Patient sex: M
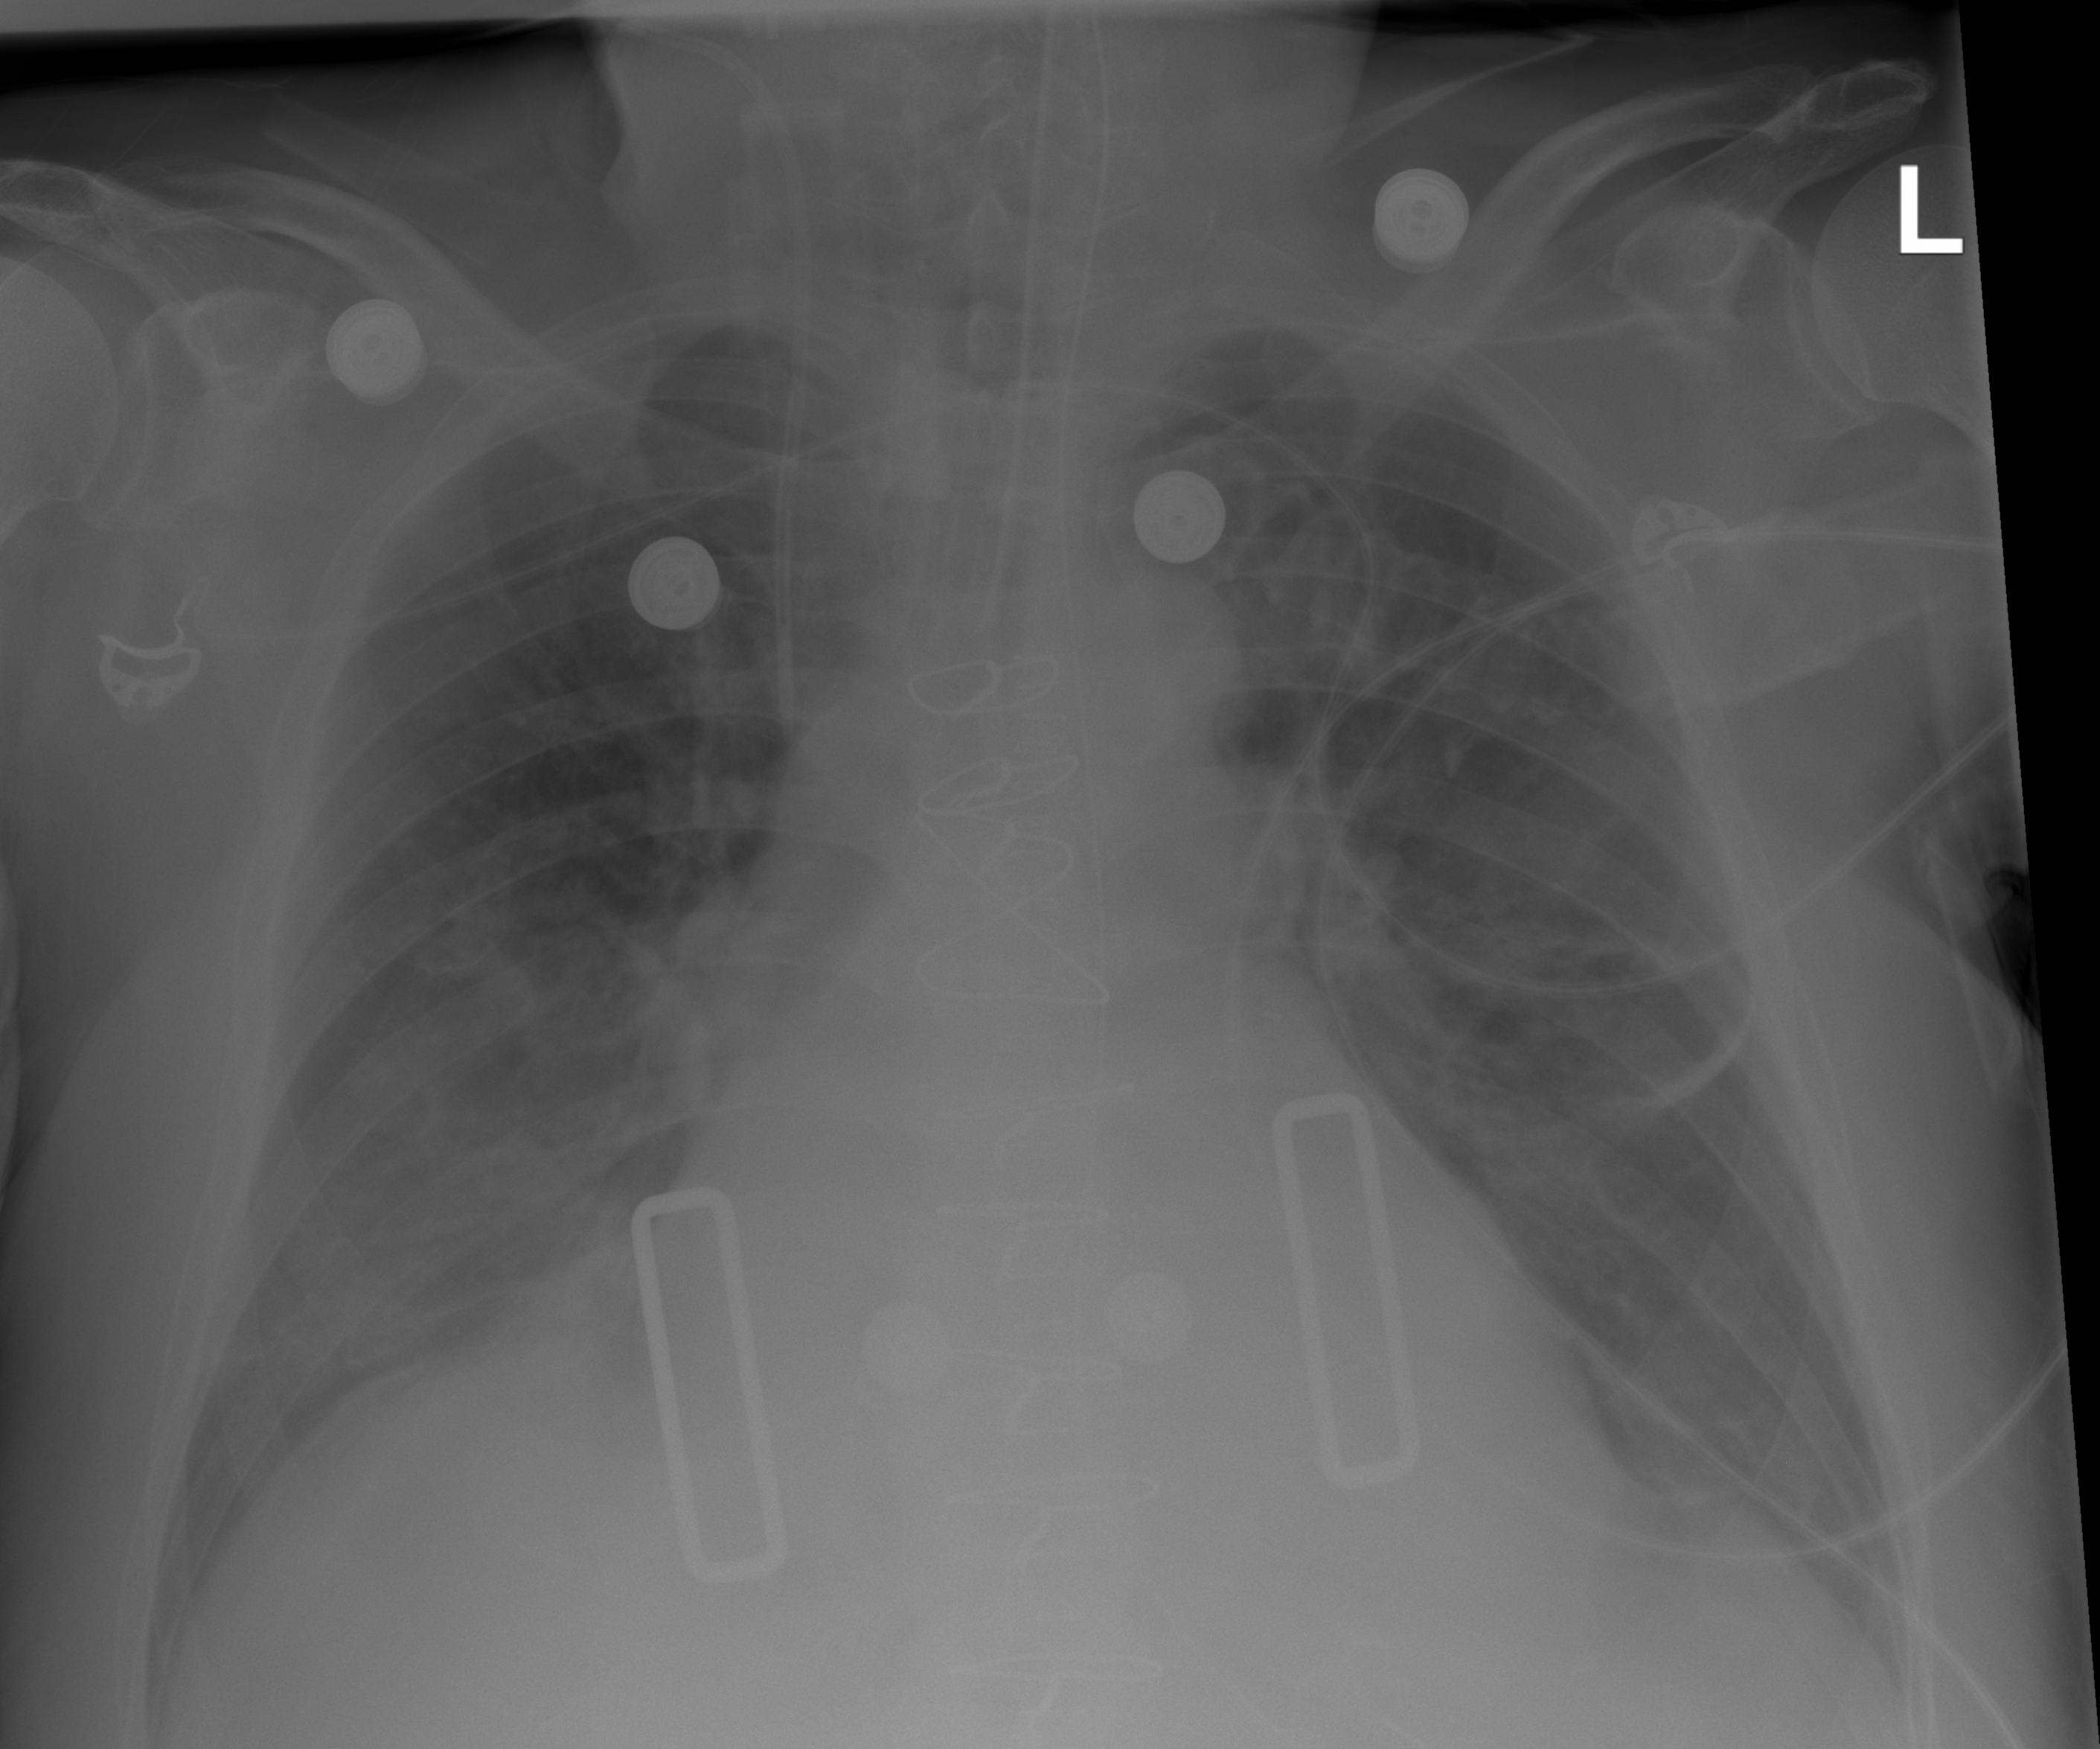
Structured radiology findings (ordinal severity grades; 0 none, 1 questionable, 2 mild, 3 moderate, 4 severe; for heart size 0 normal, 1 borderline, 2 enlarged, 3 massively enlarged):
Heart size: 2
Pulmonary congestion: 0
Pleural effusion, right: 2
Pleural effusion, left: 0
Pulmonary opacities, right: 0
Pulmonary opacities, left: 0
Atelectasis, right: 2
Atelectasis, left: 2